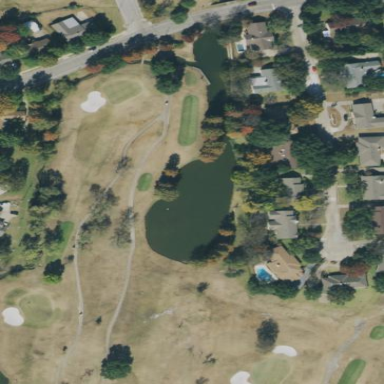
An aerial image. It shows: Water hazard in golf course. The hazard is natural water feature.